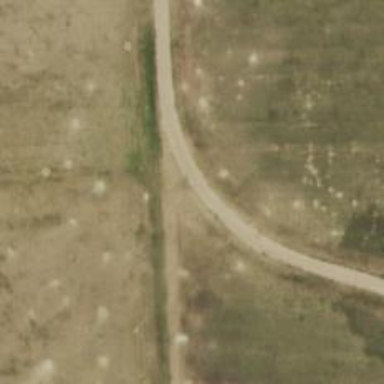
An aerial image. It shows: Road leading to wind farm area designated for service vehicles.